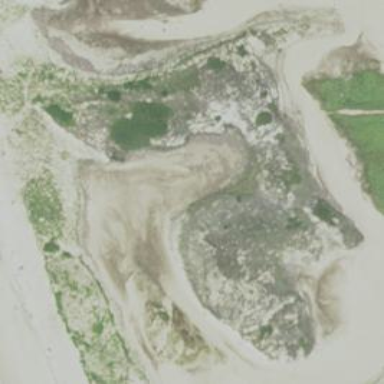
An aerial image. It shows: Sandy dune with natural beauty.